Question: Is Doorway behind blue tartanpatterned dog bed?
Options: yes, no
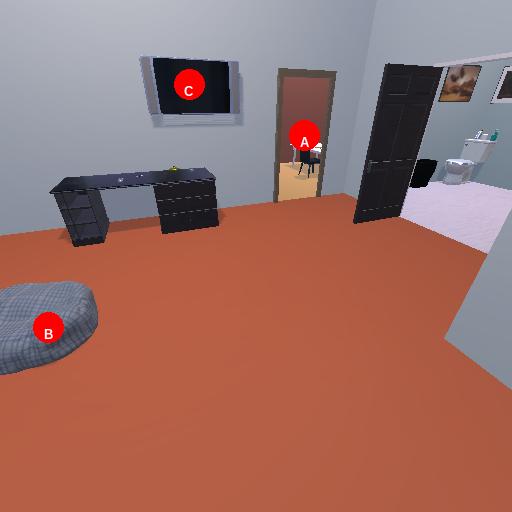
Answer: yes